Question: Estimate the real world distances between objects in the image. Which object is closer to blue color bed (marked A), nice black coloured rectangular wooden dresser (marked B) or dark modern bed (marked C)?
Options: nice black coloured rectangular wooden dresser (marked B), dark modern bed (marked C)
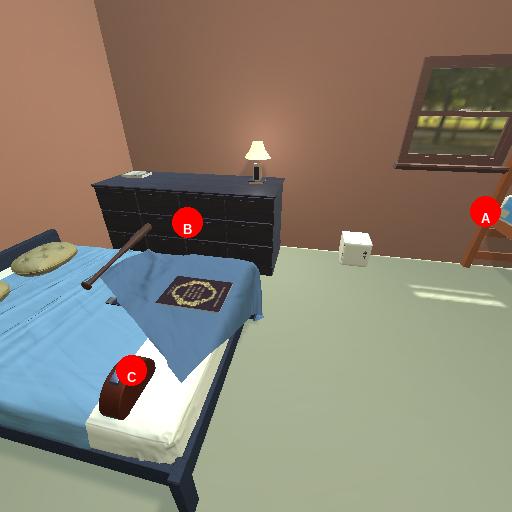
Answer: nice black coloured rectangular wooden dresser (marked B)